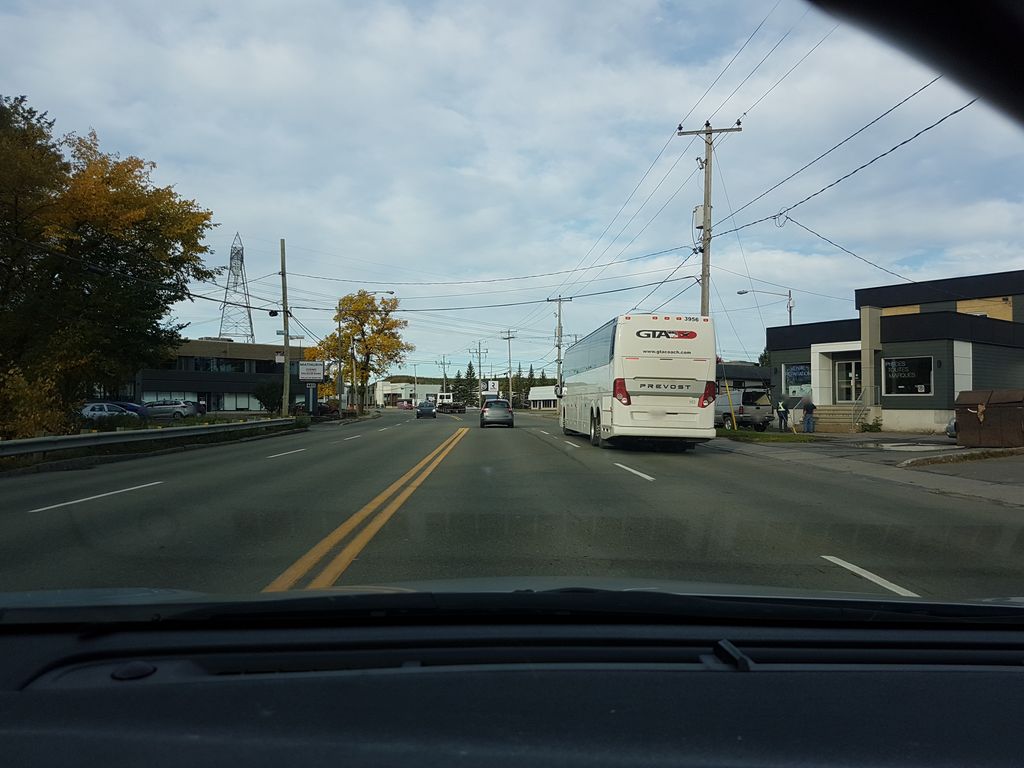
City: quebec_city